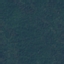
Land use / land cover class: Forest